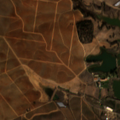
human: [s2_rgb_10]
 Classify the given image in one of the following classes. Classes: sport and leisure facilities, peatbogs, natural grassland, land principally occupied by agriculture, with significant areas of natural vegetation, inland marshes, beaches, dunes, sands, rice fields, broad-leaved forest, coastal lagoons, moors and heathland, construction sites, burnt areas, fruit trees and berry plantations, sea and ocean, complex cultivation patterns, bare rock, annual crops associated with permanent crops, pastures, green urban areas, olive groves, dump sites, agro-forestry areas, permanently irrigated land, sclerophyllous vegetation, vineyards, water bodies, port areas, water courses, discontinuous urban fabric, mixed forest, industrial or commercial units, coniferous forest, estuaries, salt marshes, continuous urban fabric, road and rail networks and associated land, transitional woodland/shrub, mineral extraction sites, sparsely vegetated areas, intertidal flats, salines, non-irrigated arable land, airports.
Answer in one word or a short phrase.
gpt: non-irrigated arable land, vineyards, olive groves, water bodies